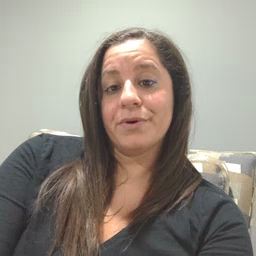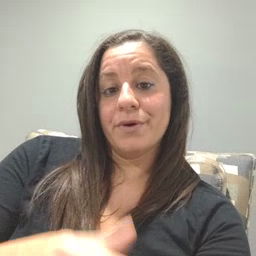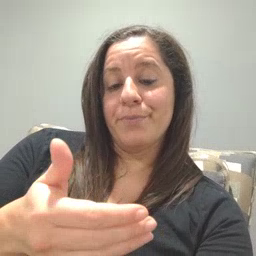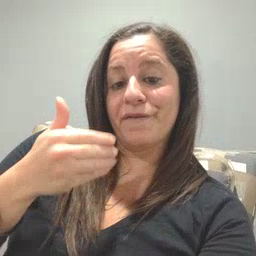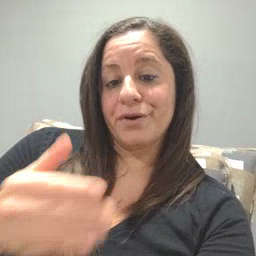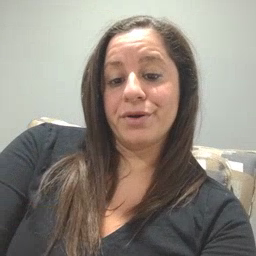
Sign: before